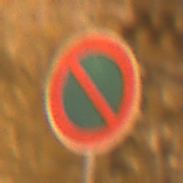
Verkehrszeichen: EingeschraenktesHalteverbot
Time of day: Night
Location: Outdoor (Urban)
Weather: Clear
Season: NotSpecified
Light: Artificial